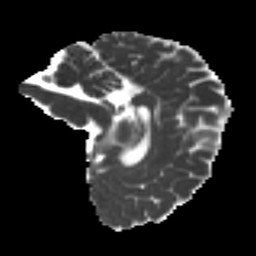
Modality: MD
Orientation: sagittal
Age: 31
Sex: female
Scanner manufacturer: ge
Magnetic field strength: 3 T
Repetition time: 7.8 s
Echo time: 0.0606 s